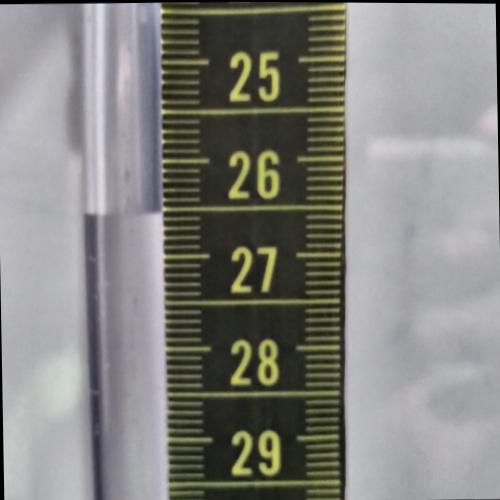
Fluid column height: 26.5 cm